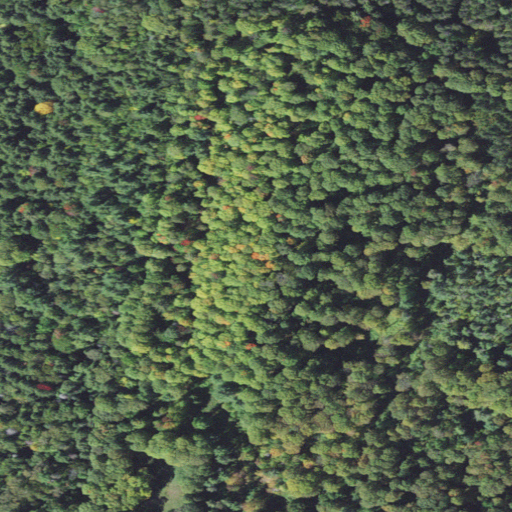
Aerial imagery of mountain in Vermont named Currier Hill containing deciduous forest, evergreen forest, open development, and mixed forest